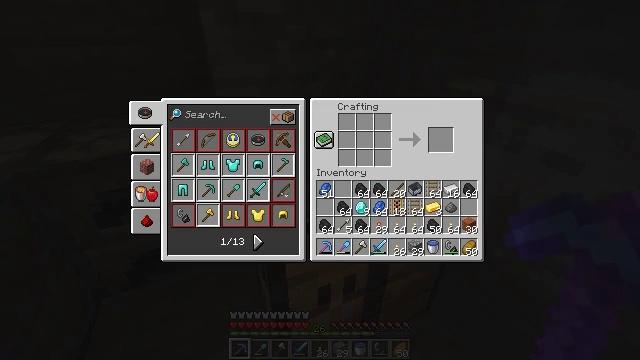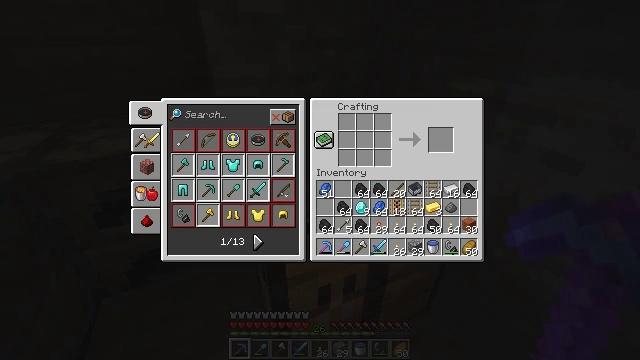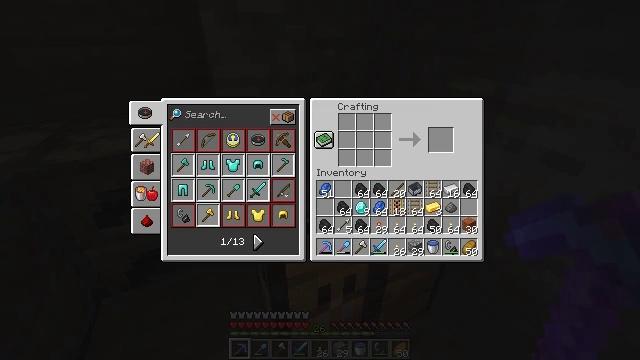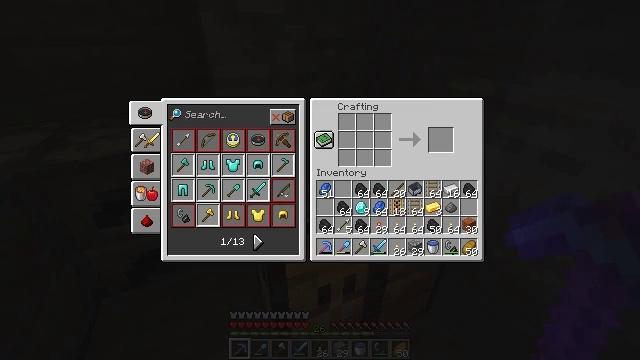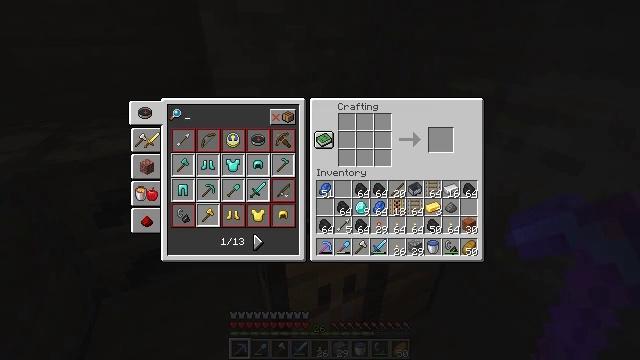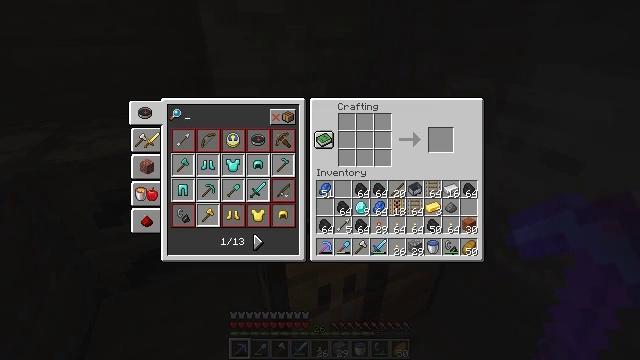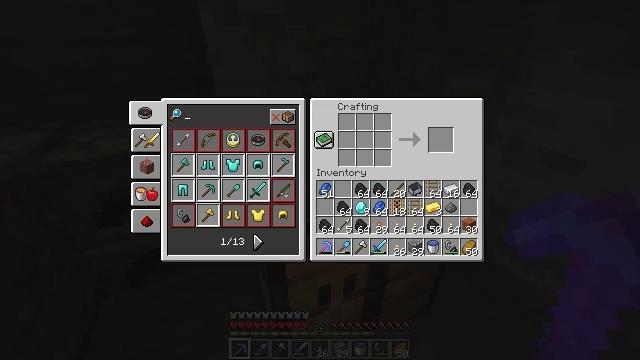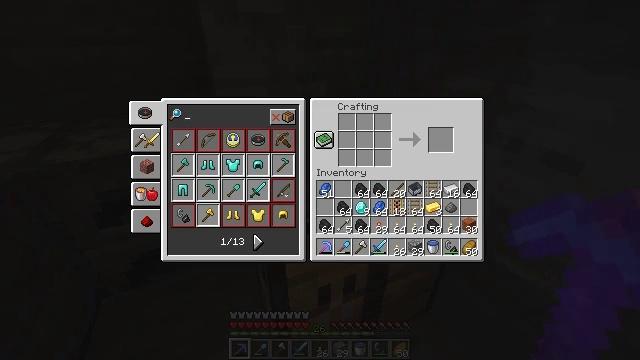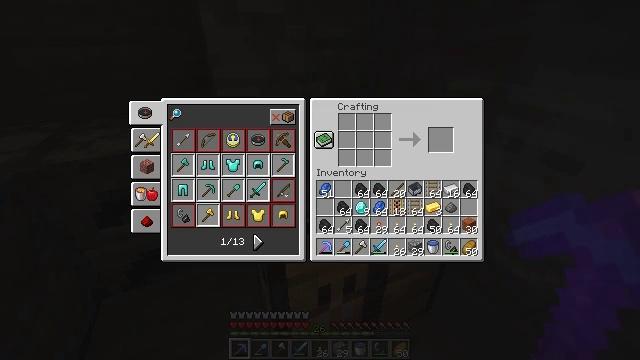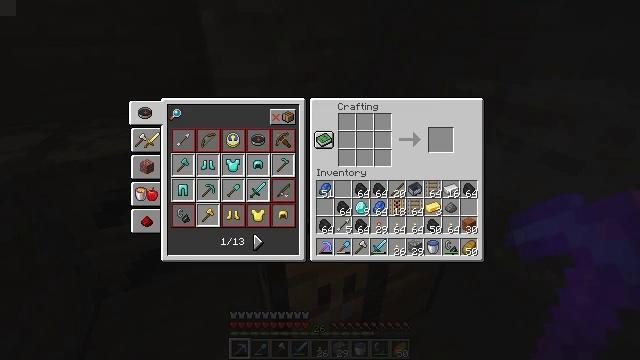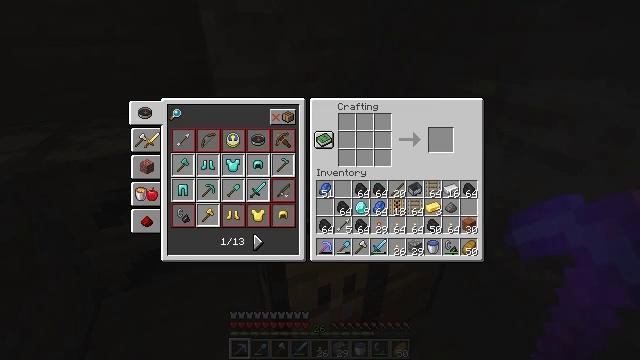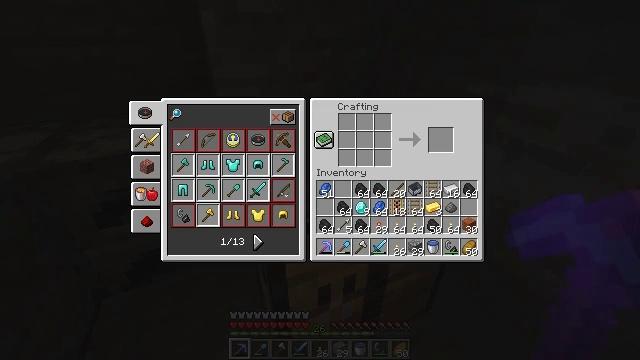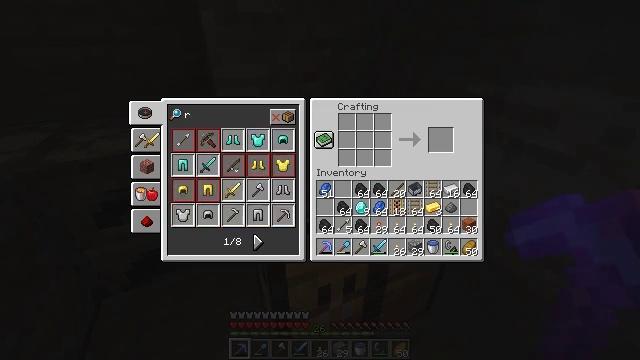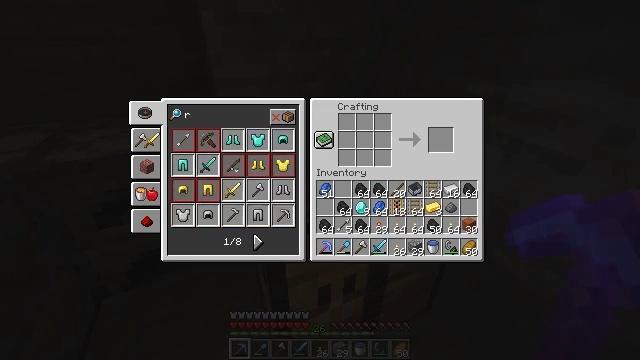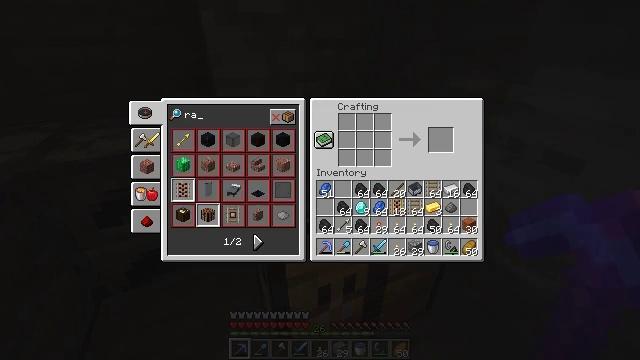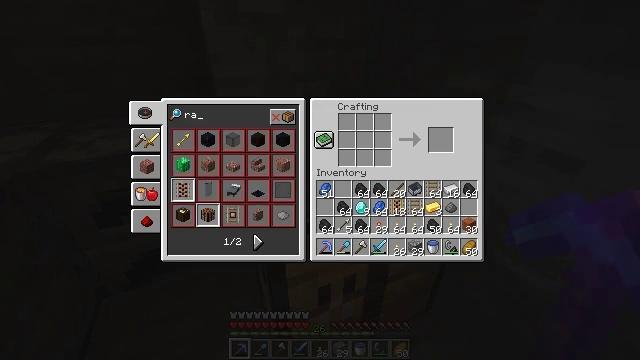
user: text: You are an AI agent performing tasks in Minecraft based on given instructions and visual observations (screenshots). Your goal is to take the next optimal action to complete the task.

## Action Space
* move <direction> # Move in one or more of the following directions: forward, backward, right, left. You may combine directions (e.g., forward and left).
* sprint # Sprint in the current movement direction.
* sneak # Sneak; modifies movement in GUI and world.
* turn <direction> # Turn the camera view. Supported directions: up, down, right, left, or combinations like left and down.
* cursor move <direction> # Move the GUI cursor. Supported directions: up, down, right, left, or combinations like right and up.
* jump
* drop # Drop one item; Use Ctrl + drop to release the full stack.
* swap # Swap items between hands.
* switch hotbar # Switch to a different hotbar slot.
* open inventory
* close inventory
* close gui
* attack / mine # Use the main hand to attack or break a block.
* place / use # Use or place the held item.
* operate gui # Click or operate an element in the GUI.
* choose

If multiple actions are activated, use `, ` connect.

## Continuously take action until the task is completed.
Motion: motion action
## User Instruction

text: Craft a set of rails using iron ingots and a stick.
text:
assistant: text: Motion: cursor move left
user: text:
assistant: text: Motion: cursor move left
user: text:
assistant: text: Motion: cursor move left
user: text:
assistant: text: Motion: operate gui
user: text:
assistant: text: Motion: operate gui
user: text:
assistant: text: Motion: operate gui
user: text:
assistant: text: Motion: no_op
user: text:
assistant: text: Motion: no_op
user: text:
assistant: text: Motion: no_op
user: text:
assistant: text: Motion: no_op
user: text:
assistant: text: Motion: no_op
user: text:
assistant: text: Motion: no_op
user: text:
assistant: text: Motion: no_op
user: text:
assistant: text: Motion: move left
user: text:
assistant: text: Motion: move left
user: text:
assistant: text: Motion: move left
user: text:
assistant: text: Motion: move left
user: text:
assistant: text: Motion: no_op
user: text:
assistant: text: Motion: no_op
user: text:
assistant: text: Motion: no_op
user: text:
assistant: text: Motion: no_op
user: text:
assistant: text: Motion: no_op
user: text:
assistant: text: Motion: no_op
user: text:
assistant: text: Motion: no_op
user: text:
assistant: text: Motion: no_op
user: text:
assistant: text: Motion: no_op
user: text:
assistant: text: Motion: no_op
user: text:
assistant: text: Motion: no_op
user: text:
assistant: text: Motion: no_op
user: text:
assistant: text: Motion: no_op